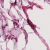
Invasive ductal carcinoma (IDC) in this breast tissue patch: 0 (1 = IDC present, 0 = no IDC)